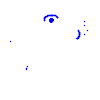
Particle: electron